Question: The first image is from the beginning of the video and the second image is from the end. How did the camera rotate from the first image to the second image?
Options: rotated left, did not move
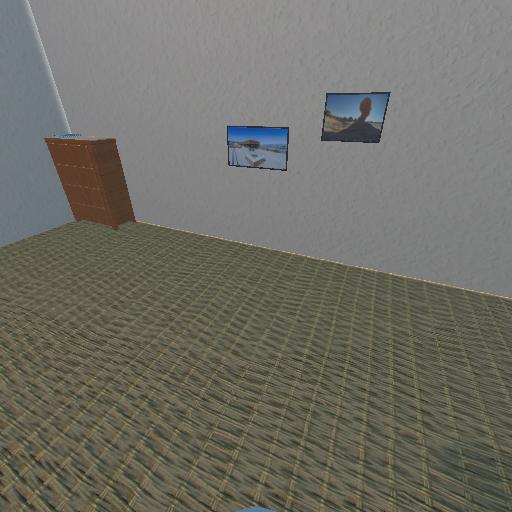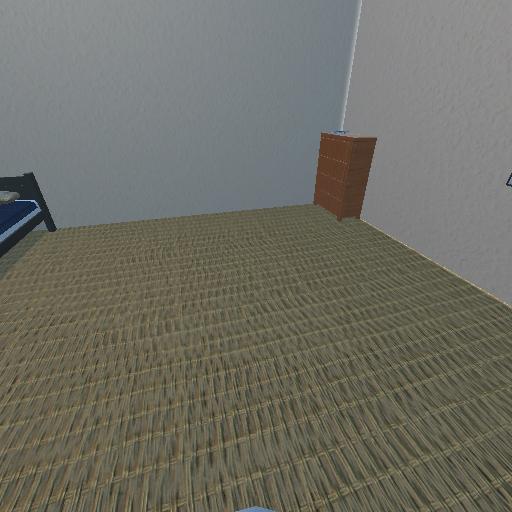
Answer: rotated left